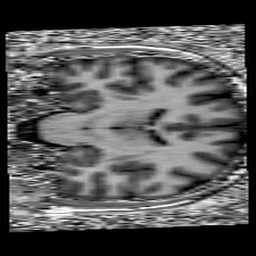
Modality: UNIT1
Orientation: coronal
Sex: female
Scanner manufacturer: siemens
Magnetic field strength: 3 T
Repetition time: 5 s
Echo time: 0.00355 s